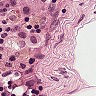
Metastatic tissue present: yes